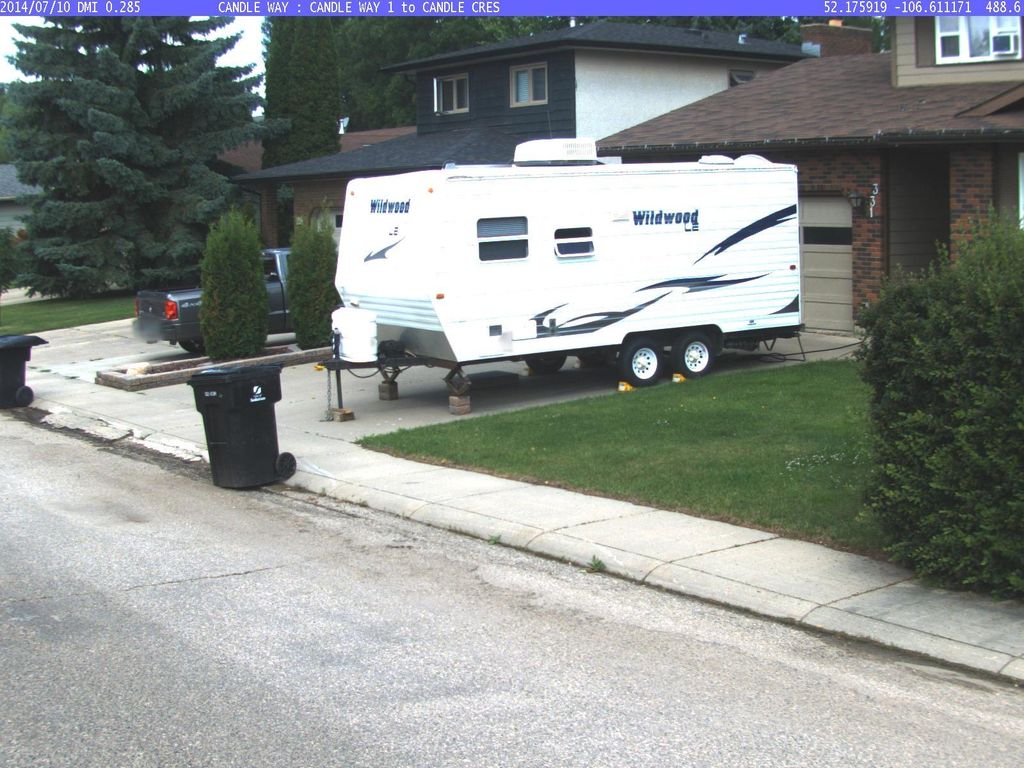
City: saskatoon